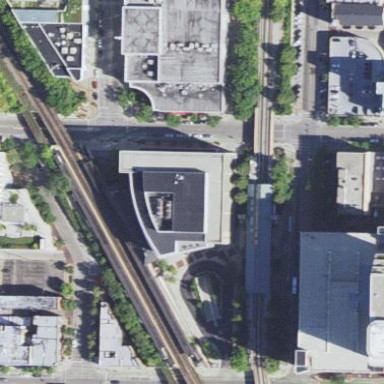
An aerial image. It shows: Office building.